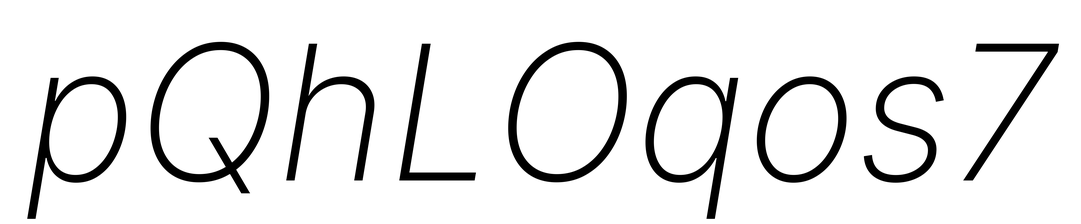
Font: Inter-Italic_ExtraLight_Italic